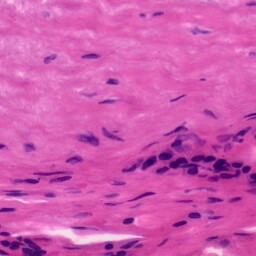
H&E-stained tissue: Tonsil